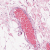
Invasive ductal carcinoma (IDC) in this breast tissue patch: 0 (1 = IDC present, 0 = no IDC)